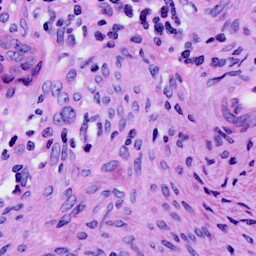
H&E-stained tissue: Cervix